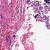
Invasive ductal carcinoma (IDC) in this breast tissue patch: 0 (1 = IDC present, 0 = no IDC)